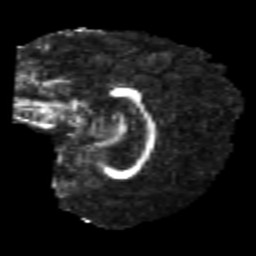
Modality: FA
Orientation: sagittal
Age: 23
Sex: female
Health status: healthy
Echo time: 0.074 s